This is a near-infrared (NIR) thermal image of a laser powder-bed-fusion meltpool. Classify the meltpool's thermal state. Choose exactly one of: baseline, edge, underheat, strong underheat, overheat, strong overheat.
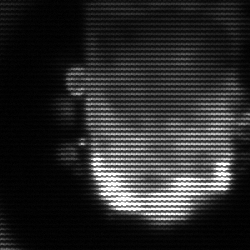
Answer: baseline